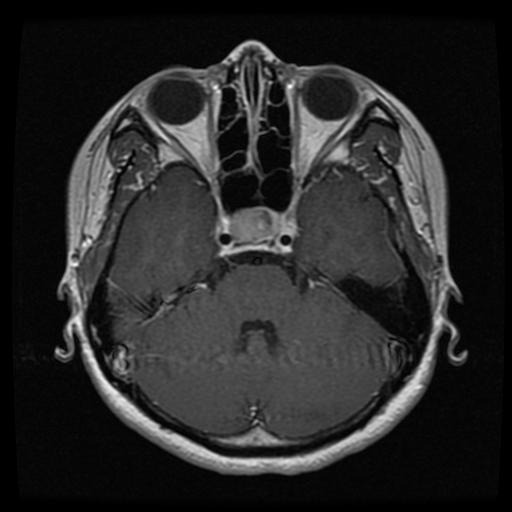
Label: pituitary